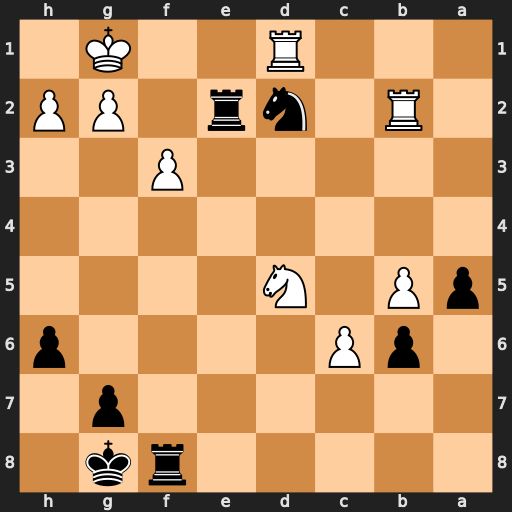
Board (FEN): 5rk1/6p1/1pP4p/pP1N4/8/5P2/1R1nr1PP/3R2K1
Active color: b
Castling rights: -
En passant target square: -
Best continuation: Nxf3+ gxf3 Rxb2